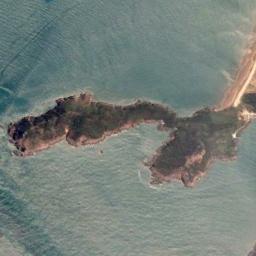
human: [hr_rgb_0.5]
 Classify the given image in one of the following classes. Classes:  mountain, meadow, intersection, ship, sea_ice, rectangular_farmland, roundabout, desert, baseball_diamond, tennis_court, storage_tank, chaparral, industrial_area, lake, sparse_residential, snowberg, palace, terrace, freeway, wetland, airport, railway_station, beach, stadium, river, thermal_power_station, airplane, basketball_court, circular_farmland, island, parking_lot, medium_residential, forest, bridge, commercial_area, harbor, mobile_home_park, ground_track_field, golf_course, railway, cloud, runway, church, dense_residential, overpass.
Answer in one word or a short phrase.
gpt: island